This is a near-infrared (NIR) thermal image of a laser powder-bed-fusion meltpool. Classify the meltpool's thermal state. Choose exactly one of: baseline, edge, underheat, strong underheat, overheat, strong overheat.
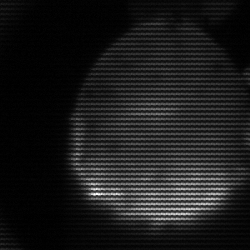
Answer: edge